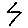
Label: zigzag